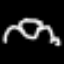
Label: frog